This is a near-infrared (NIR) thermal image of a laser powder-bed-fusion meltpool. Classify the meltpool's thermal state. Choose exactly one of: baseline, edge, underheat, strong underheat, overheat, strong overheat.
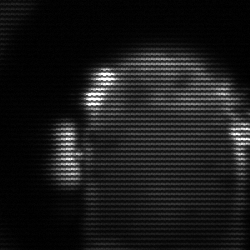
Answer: baseline